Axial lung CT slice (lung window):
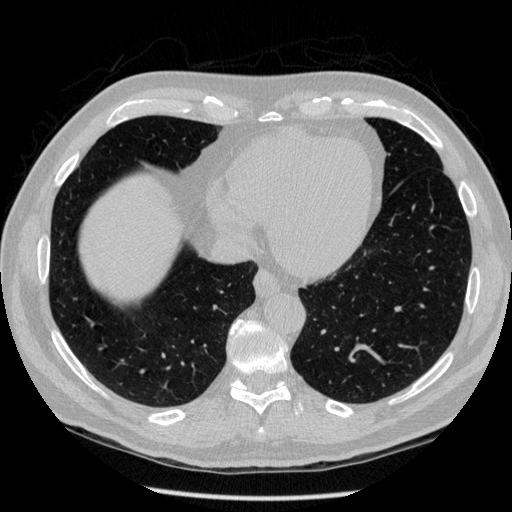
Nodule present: no